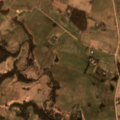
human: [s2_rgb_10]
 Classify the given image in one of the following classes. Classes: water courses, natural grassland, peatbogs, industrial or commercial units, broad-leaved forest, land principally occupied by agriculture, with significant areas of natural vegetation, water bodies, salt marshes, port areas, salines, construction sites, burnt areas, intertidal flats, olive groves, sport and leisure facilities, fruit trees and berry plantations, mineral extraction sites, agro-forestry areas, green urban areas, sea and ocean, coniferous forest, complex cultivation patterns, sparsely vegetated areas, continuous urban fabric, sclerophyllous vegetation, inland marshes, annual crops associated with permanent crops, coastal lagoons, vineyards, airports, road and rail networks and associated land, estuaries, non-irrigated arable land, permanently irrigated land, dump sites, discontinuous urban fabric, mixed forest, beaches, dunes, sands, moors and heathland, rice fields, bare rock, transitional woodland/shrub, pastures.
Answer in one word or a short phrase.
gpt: non-irrigated arable land, pastures, complex cultivation patterns, land principally occupied by agriculture, with significant areas of natural vegetation